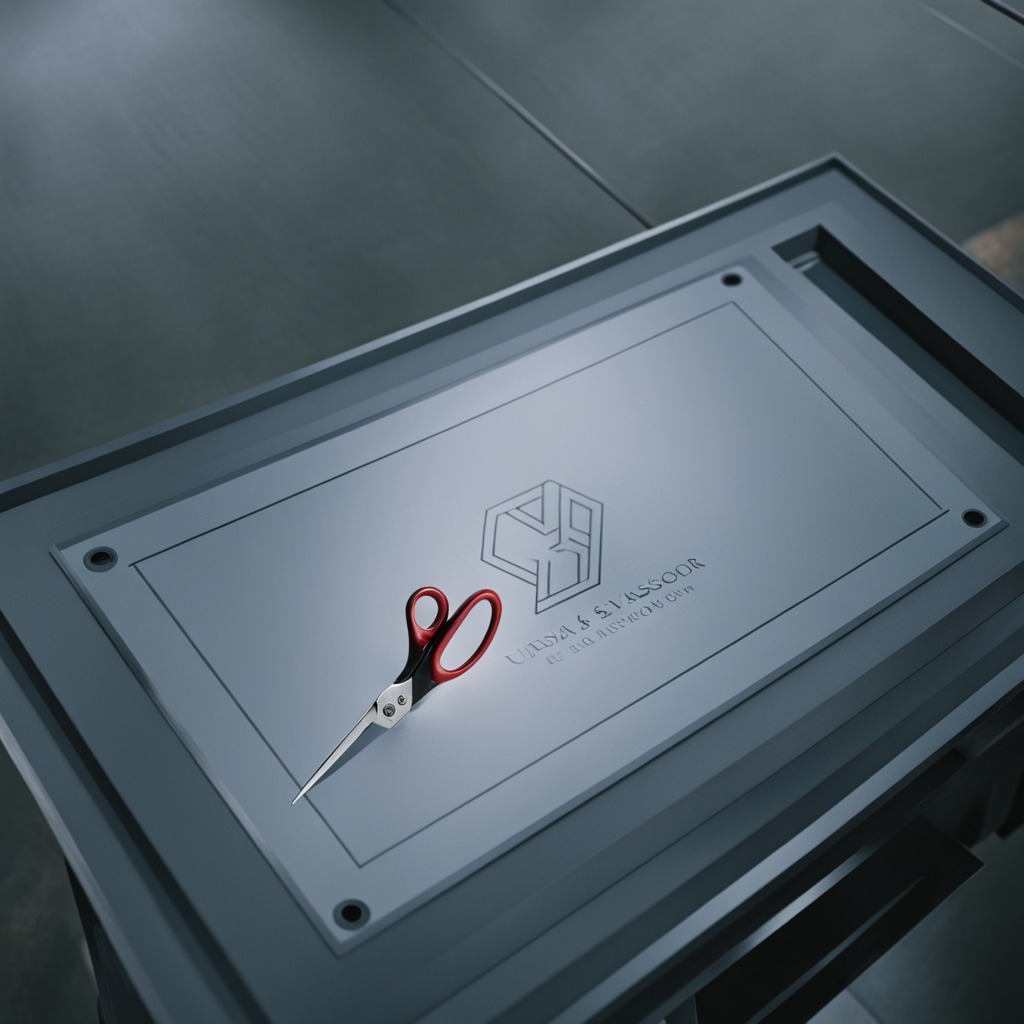
A scissor lies on the toolbox surface in an airplane hangar workshop.